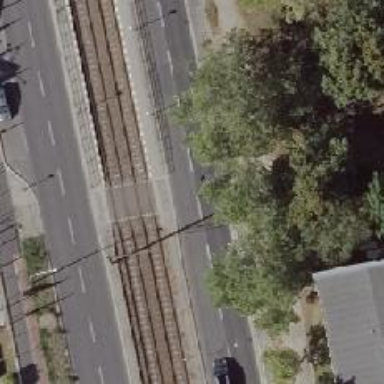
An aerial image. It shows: Secondary road with asphalt surface. It has cycle track on the right side and is dual carriageway.